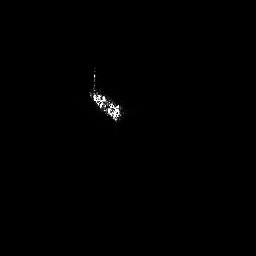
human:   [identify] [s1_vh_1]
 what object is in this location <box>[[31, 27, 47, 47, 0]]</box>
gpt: <ref>1 large ship at the center</ref>